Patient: sex M, age 29
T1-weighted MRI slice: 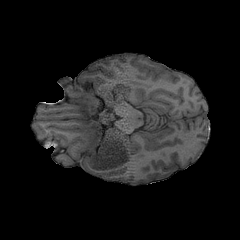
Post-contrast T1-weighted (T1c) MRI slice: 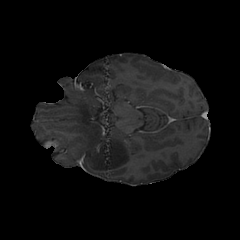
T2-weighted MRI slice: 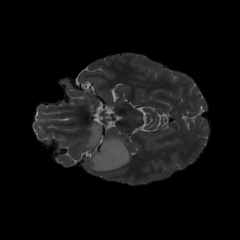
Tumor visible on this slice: yes
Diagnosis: Astrocytoma, IDH-mutant
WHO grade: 2